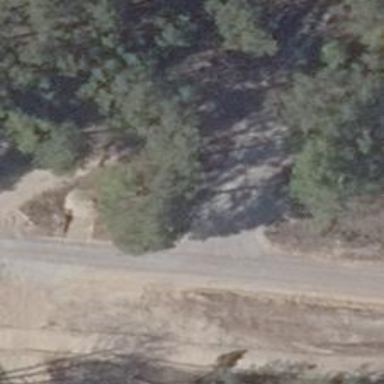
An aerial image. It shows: Dirt track road with grade 4 tracktype.